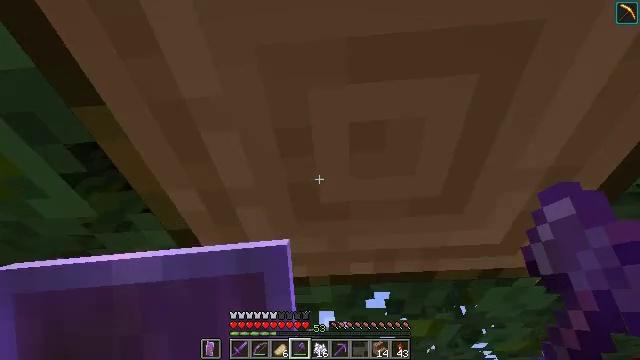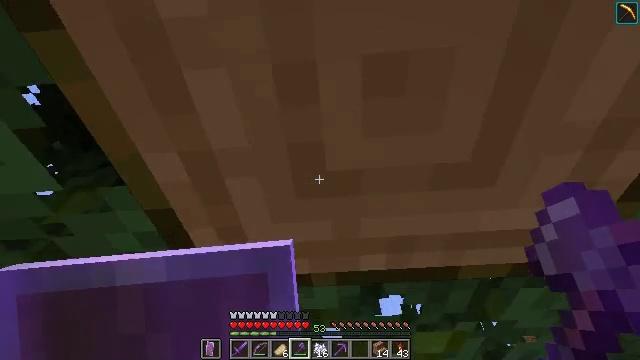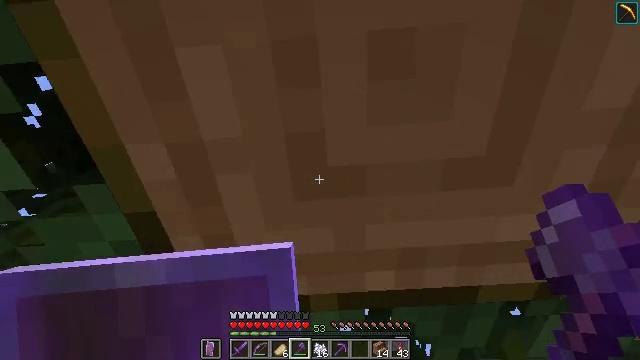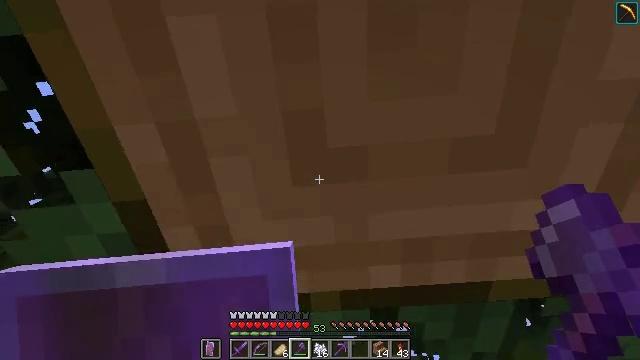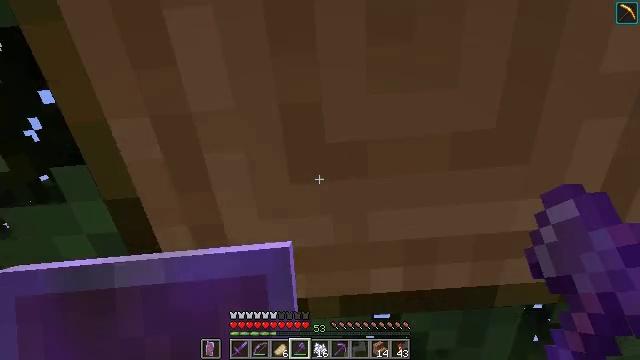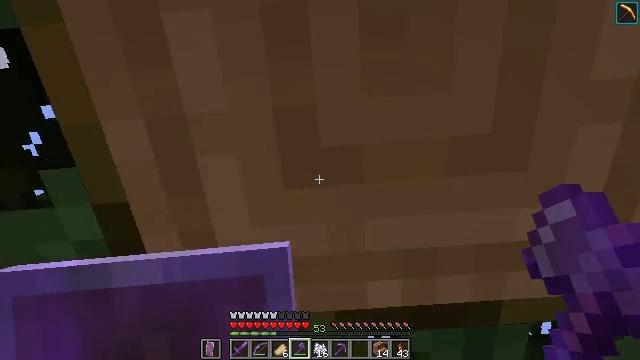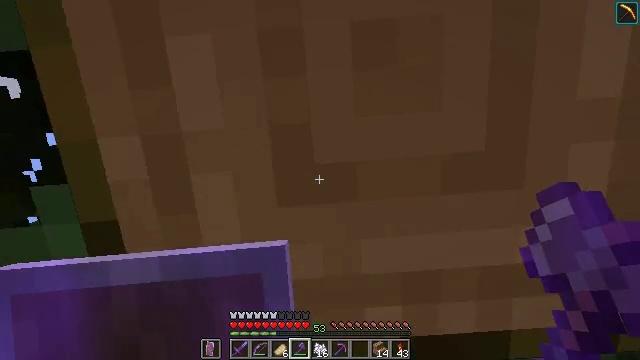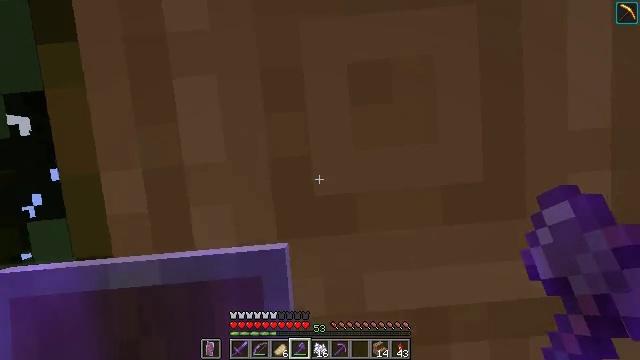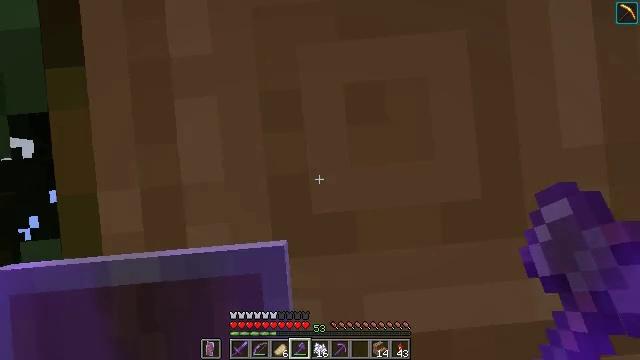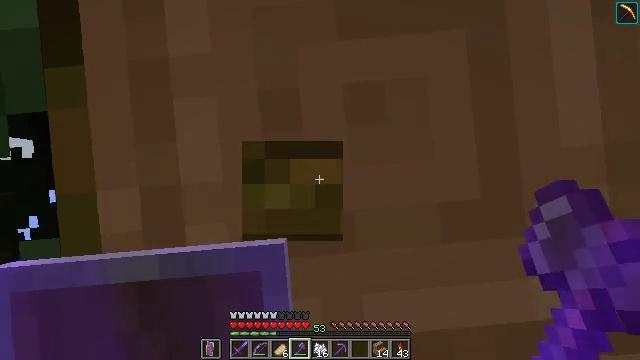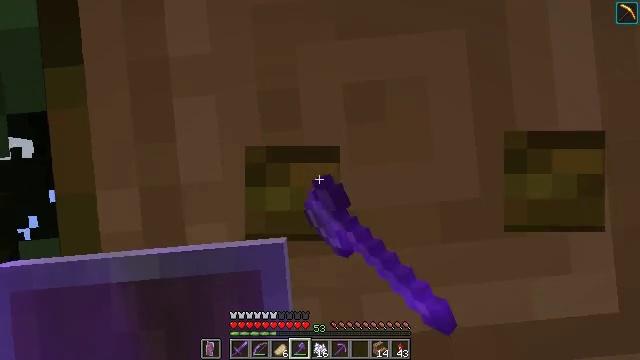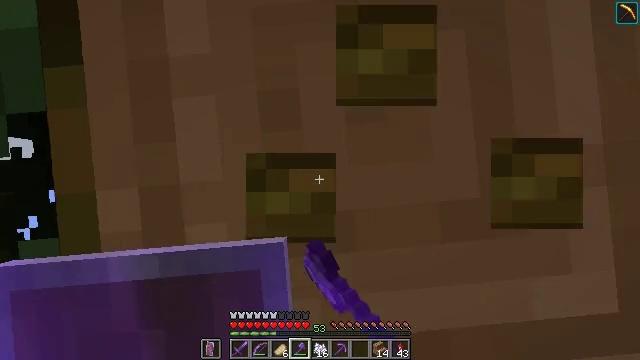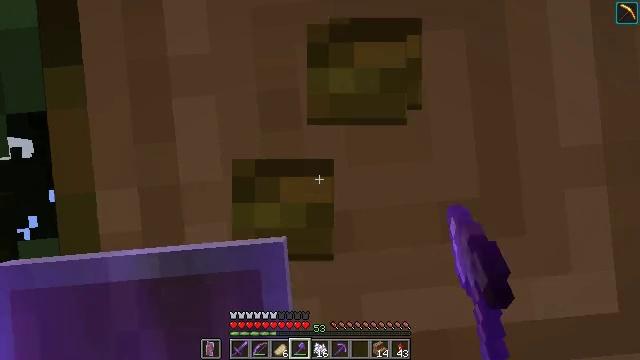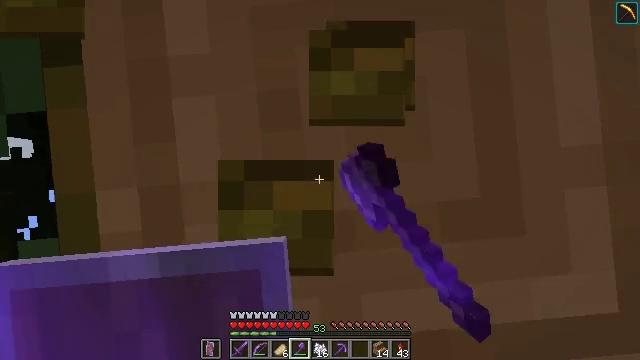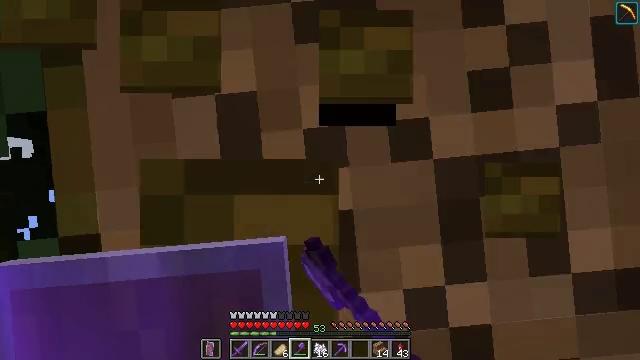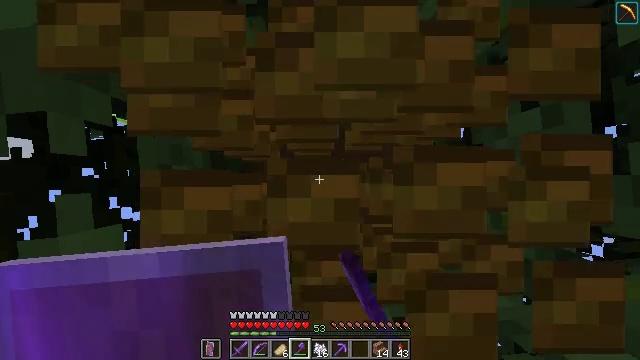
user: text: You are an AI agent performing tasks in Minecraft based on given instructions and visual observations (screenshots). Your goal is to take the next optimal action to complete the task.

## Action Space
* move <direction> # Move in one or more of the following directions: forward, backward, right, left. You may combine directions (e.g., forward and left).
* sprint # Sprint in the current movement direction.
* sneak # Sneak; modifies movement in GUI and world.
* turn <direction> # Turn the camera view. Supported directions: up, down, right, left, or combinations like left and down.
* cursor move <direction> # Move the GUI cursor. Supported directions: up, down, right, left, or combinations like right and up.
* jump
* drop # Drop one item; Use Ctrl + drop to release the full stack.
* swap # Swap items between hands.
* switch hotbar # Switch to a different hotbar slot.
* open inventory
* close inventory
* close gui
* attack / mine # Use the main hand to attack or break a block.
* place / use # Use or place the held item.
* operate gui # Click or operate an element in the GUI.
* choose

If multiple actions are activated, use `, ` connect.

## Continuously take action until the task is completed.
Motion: motion action
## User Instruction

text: Chop down a jungle log from the jungle tree.
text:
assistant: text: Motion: move forward, turn up
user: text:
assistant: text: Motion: turn up
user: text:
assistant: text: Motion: turn up
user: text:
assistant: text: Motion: turn up
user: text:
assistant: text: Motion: turn up
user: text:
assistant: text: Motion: turn up
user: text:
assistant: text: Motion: turn up
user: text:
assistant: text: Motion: turn up
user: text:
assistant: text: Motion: attack / mine
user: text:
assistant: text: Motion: attack / mine
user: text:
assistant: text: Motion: attack / mine
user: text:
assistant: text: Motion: attack / mine
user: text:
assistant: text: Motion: attack / mine
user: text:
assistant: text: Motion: attack / mine
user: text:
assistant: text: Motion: attack / mine
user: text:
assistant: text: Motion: attack / mine
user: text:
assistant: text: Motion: attack / mine
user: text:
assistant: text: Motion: attack / mine
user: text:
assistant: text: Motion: attack / mine
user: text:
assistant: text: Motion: attack / mine
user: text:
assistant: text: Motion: attack / mine
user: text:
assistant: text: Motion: attack / mine
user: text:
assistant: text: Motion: attack / mine
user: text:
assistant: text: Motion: attack / mine
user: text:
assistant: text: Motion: attack / mine
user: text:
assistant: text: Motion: attack / mine
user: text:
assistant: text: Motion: attack / mine
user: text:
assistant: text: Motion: attack / mine
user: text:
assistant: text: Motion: attack / mine
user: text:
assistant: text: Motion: attack / mine